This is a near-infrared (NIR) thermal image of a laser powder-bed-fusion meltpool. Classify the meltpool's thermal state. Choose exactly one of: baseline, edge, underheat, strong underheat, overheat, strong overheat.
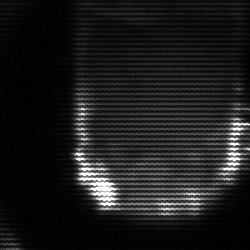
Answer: baseline